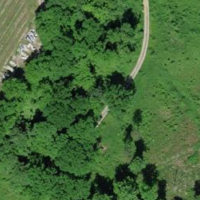
EUNIS habitat code: 43
Species observed at this site:
Chaerophyllum temulum